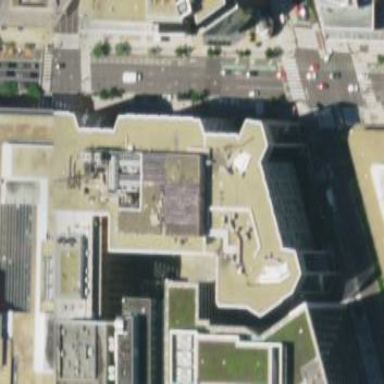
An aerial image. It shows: Office building.